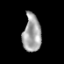
Tissue: prostate
Cell type: T cells
Senescence score: 0.2852
Nuclear area (px): 664
Mean DAPI intensity: 162.423